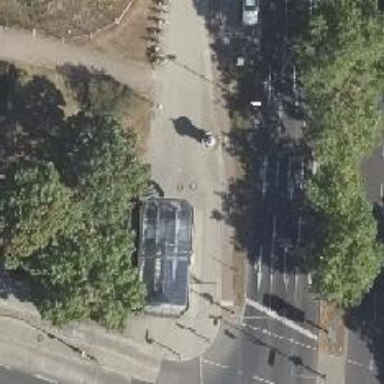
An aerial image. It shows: Subway entrance.